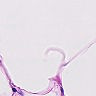
Metastatic tissue present: no